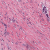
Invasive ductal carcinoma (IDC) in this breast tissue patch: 0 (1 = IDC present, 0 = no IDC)